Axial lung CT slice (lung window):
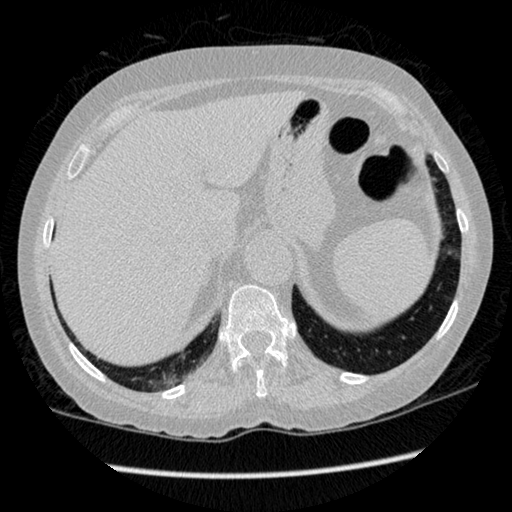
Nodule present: no